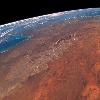
Label: land